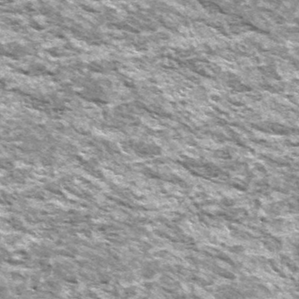
Label: frost